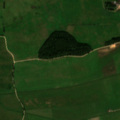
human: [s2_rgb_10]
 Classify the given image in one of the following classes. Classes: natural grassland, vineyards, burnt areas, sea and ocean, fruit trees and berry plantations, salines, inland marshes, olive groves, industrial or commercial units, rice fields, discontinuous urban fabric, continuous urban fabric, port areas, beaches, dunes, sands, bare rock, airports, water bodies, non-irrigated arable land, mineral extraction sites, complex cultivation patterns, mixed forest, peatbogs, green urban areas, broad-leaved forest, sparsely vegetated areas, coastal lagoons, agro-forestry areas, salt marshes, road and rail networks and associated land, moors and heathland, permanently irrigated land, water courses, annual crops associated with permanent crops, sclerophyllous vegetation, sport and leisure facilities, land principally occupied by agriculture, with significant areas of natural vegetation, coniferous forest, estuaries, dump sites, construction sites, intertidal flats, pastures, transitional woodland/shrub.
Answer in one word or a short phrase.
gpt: fruit trees and berry plantations, pastures, complex cultivation patterns, mixed forest, transitional woodland/shrub